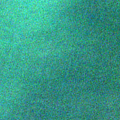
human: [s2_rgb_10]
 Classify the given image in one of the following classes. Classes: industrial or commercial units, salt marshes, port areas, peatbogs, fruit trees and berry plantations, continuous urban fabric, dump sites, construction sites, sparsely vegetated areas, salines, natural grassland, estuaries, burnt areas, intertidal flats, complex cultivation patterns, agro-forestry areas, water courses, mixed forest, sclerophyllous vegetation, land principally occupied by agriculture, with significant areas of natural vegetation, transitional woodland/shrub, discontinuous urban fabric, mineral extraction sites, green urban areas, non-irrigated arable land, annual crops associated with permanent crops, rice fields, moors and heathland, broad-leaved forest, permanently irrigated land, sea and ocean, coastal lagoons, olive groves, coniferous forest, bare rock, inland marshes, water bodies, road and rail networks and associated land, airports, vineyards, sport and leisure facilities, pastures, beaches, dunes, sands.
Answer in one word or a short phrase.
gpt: sea and ocean